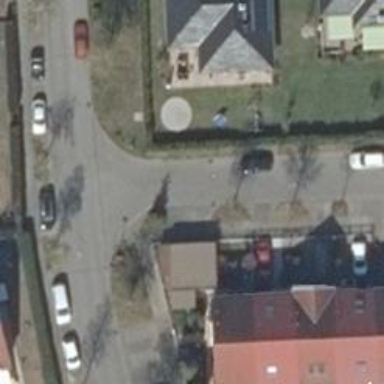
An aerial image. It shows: Sidewalk.